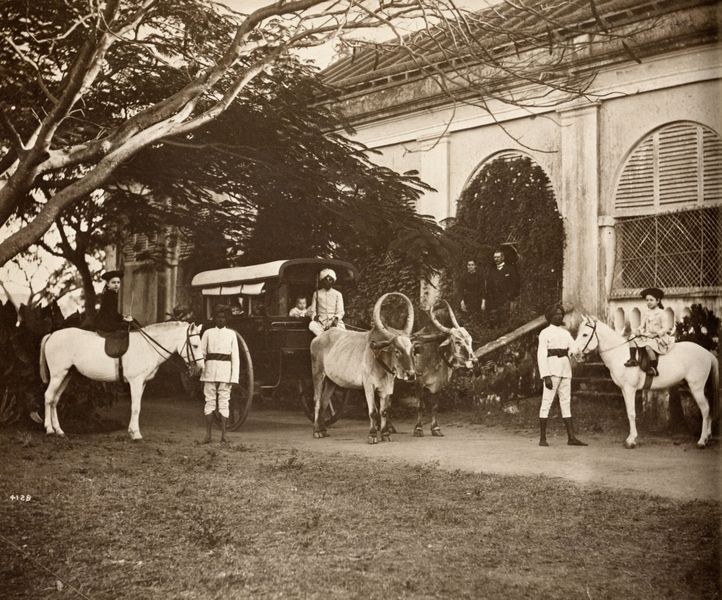
Titel: Britisches Bungalow und Familie
Künstler: Raja Lala Deen Dayal
Schlagwörter: baum, blätter, gruppe, mann, weiß, bäume, menschen, mädchen, sand, äste, braun, fenster, frau, grau, männer, pfeiler, schwarz, straße, tür, dach, gebäude, gras, gürtel, haus, rasen, tiere, weg, wiese, diener, geschichte, horn, porträt, ast, erde, kühe, gitter, pfad, kind, paar, england, karren, kinder, pferd, pferde, reiter, räder, garten, hufe, reiterin, sattel, sommer, fassade, afrika, kuh, kutsche, farblos, sepia, rundbogen, wagen, wagenrad, stämme, grass, tor, foto, fotografie, photographie, eingang, rinder, schwarz weiss, uniform, uniformen, kutscher, stiefel, schimmel, hufen, photo, villa, ehepaar, bewachsen, efeu, anwesen, ross, hörner, livree, umbra, geweih, fahrer, ochse, ochsen, stier, stiere, indien, turban, englisch, araber, kolonie, turbane, knecht, waagen, gehörn, bewuchs, botschaft, herrschaftshaus, verdeck, kolonial, büffel, plane, botschafter, indisch, inder, pakistan, zugtiere, eingespannt, großbritannien, kolonialzeit, offiziell, iniden, kolonialherren, kuscthe, torogen, weeg, zebu